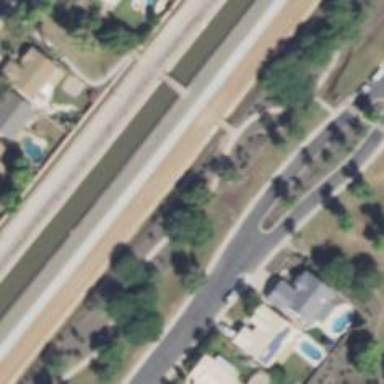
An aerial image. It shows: Footway bridge.